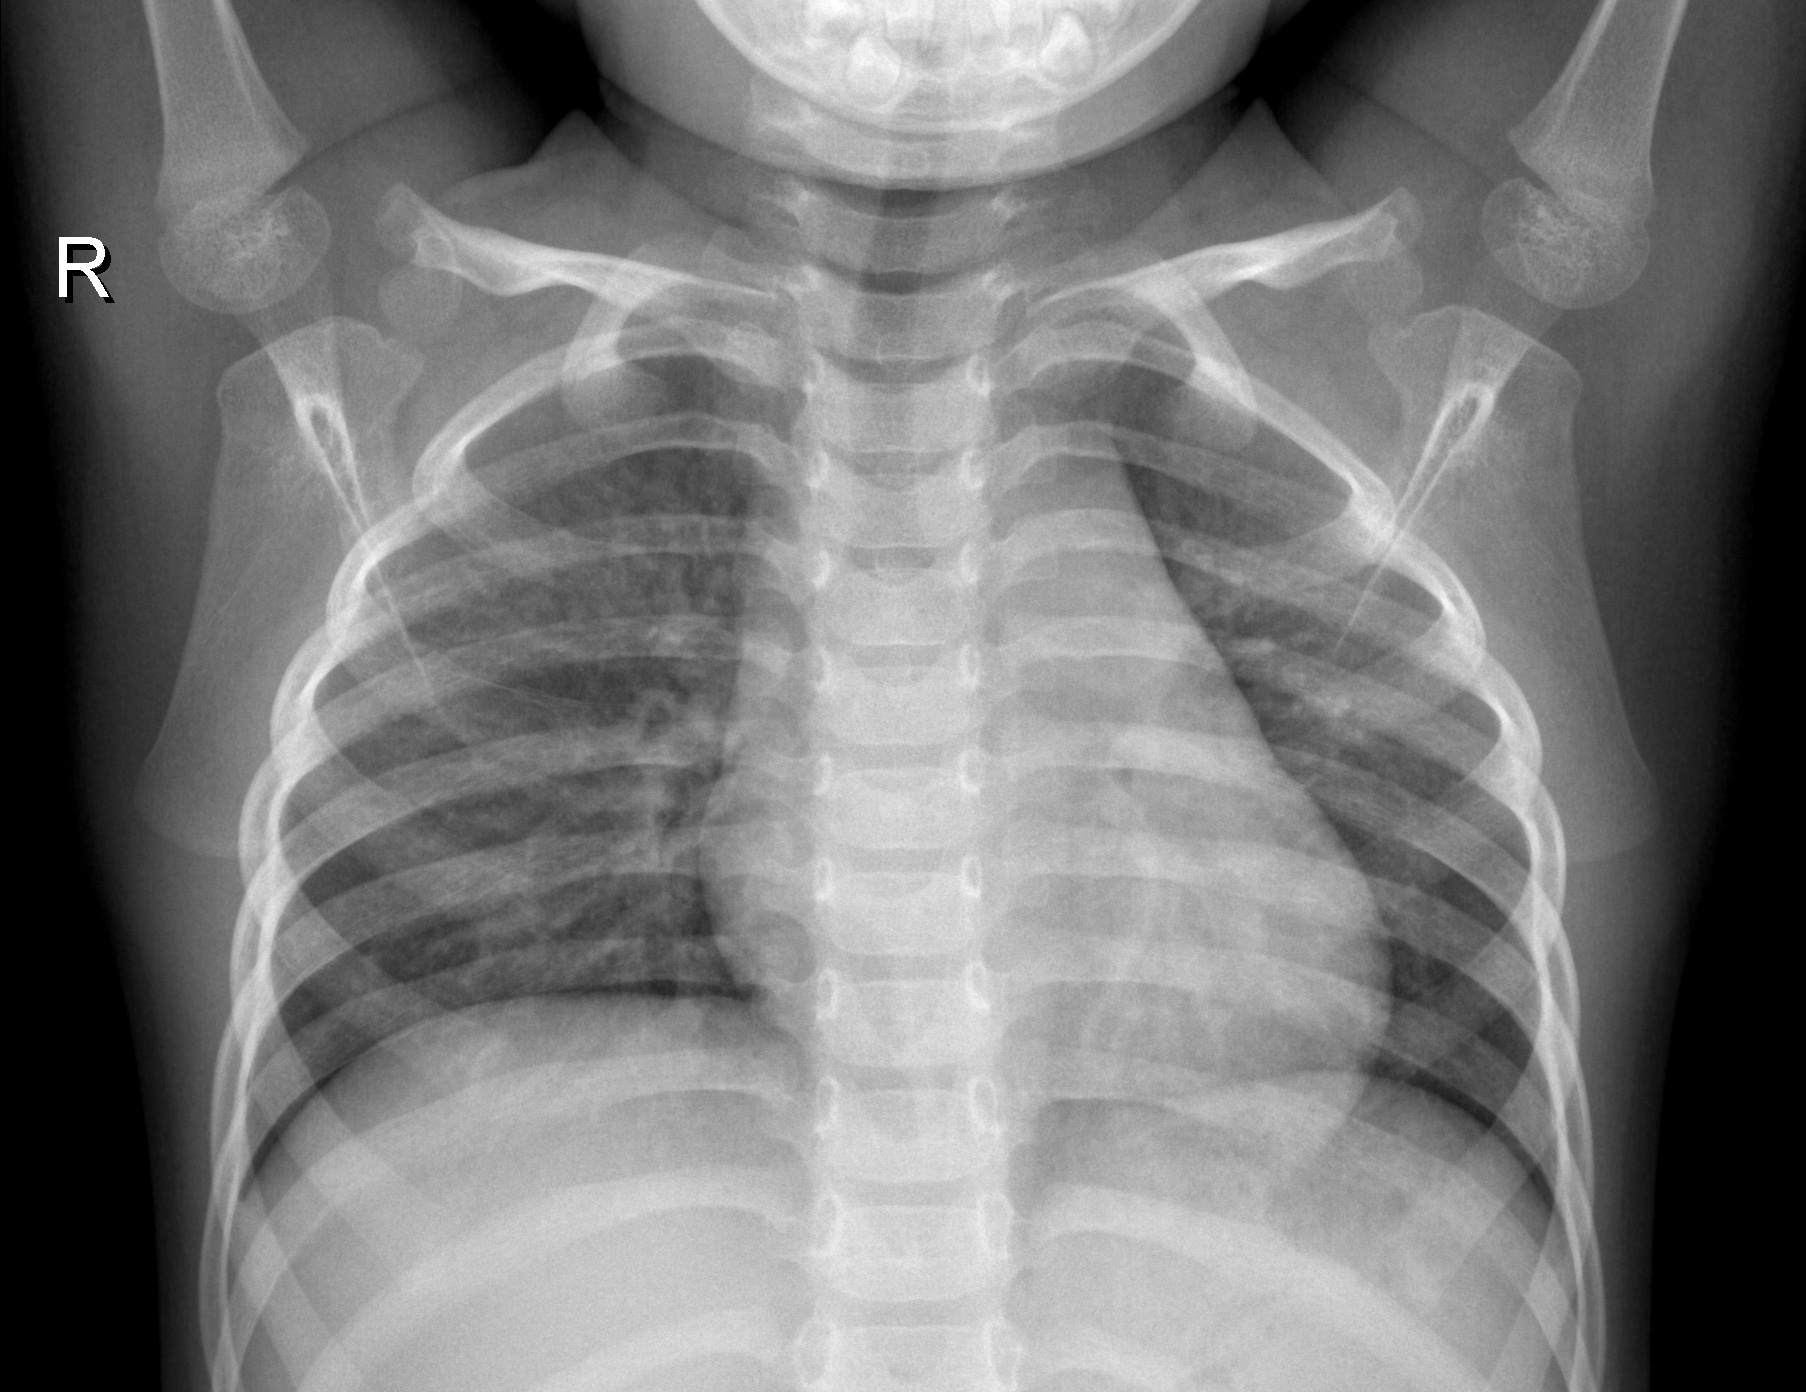
Diagnosis: NORMAL